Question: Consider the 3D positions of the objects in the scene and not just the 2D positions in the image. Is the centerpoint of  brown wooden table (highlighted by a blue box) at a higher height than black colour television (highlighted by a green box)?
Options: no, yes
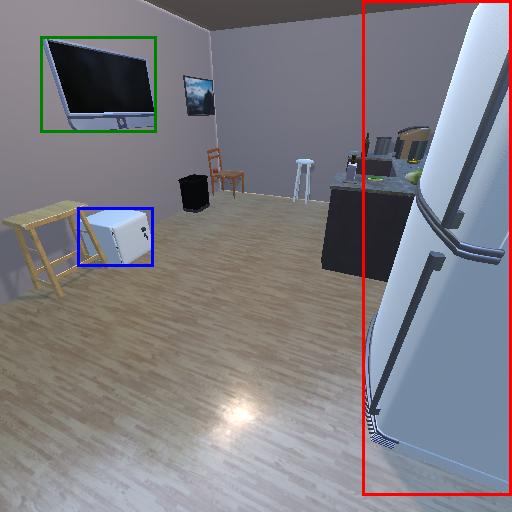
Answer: no